Aerial crown-view tile of a tropical tree (Barro Colorado Island, Panama), acquired 20240813:
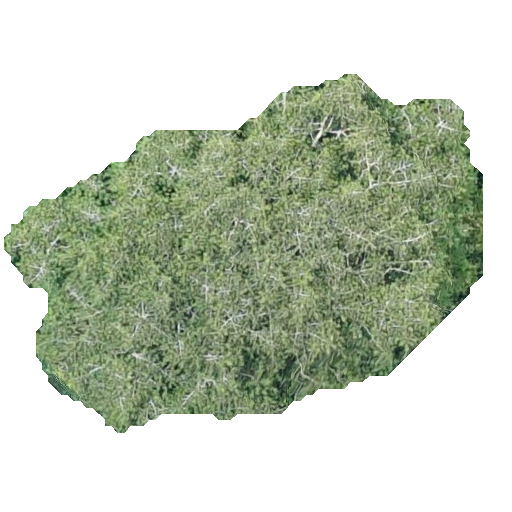
Species: Virola surinamensis
GBIF accepted scientific name: Virola surinamensis
Crown area: 177.191 m²